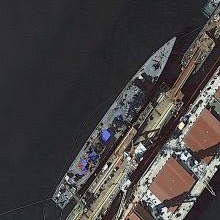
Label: cruiser